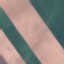
Land use / land cover: AnnualCrop